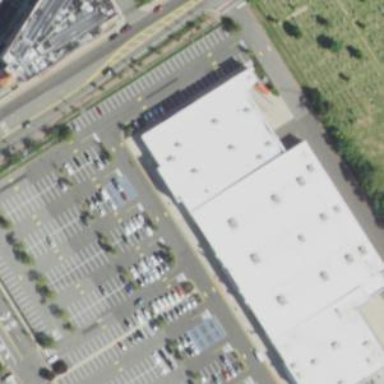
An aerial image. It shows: Retail building.